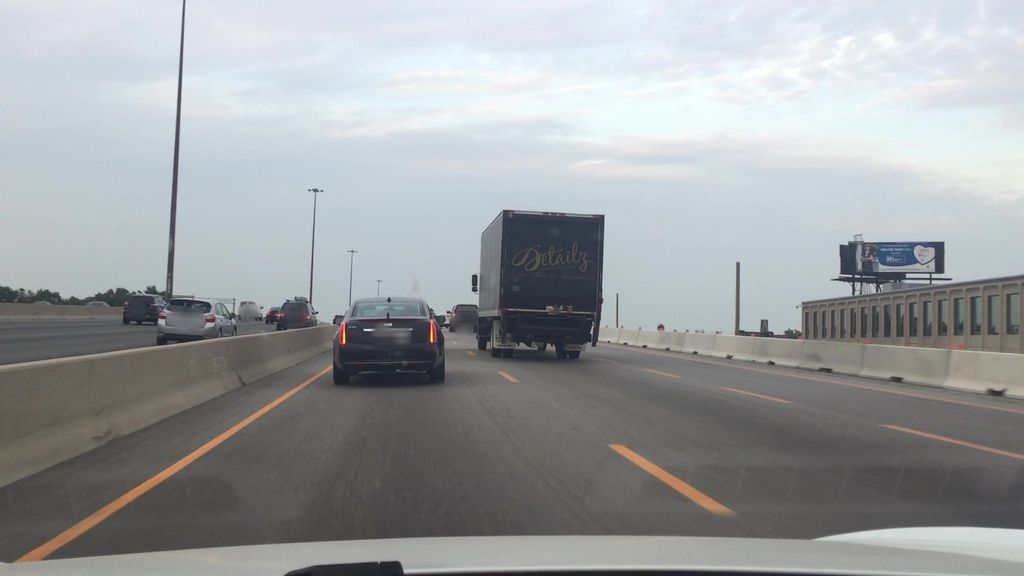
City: toronto